Question: When using get_key and then fetching last_modified property, there is deviation of 3 hours.
'''
k = b.get_key('av-bait/modules/reporters.py')
print k.last_modified
'''
I get: 'Sat, 17 May 2014 18:42:02 GMT', while the file was updated at 21:42:02 as the following picture indicates:

Any idea how to fetch the gmt via s3?
Thanks
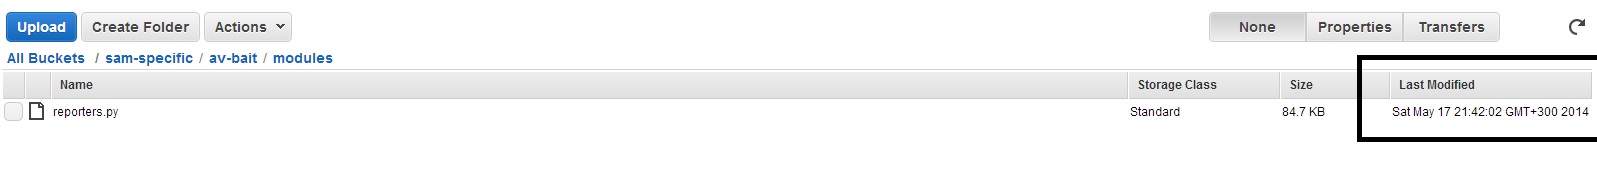
Answer: If you want to adjust the string by three hours you can use:
'''
>>> t='Sat, 17 May 2014 18:42:02 GMT'
>>> from datetime import datetime
>>> str_time= datetime.strptime(t,'%a, %d %B %Y %H:%M:%S GMT')
>>> updated_time= str_time.replace(hour=str_time.hour+3)
>>> print updated_time
2014-05-17 21:42:02
'''
There are many ways to do it, have a look at the <URL> docs,